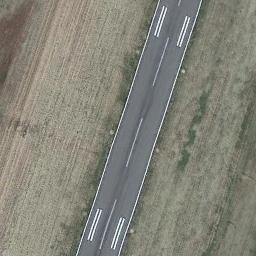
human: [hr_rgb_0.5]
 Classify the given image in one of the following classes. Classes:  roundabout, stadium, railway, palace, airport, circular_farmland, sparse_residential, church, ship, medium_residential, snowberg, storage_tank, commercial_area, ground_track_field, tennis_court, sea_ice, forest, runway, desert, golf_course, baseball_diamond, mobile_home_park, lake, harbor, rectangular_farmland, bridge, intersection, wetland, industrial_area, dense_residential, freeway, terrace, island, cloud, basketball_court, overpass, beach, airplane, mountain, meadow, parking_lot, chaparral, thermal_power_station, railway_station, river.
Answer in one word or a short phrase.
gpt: runway